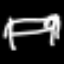
Label: bed